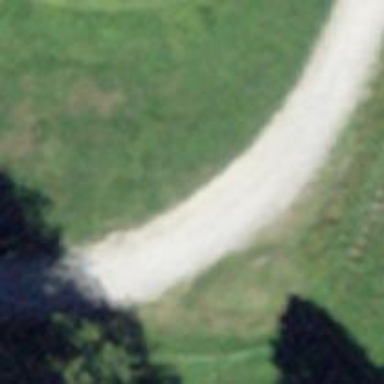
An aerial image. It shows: Pebblestone track with grade3 tracktype.